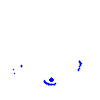
Particle: proton